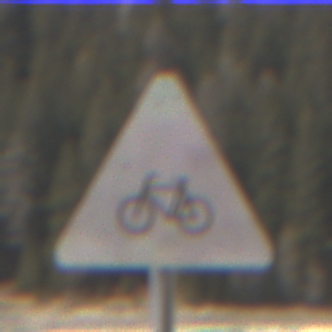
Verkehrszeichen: RadverkehrRechts
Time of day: Midday
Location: Outdoor (Nature)
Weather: PartlyCloudy
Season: NotSpecified
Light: Natural